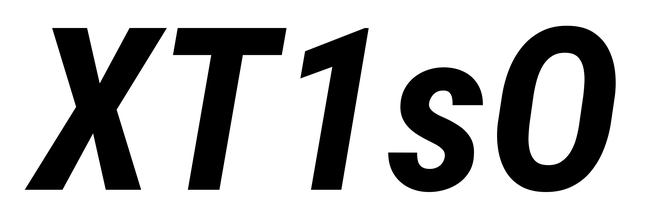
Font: Roboto-Italic_Condensed_Bold_Italic